Field crop: maize
Growth stage: 1
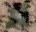
Species: chenopodium